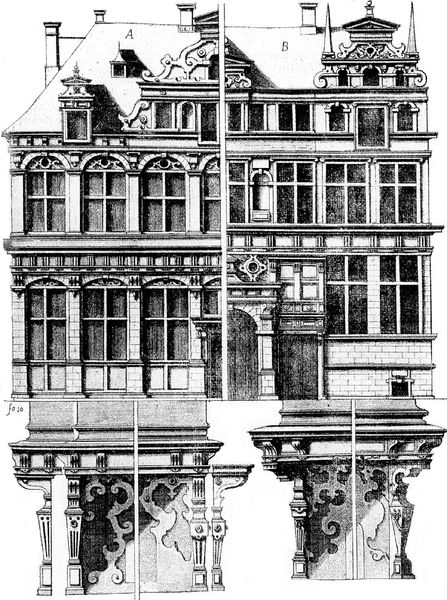
Titel: “Architectura”, Antwerpen 1577
Künstler: Hans Vredeman de Vries
Schlagwörter: weiß, fenster, glas, schwarz, skizze, säulen, zeichnung, dach, haus, architektur, front, renaissance, kamin, kamine, schornstein, ansicht, bogen, fassade, dächer, giebel, schornsteine, rundbogen, detail, tor, bögen, erker, keller, höhe, palast, dachfenster, druck, schnitt, schwarzweiß, entwurf, architrav, fries, sims, schnörkel, simse, konstruktion, gaube, plan, stockwerke, streben, verzierungen, details, gibel, aufriss, vergleich, gals, obeliske, b, a, a#, modernisierung, alternativen